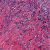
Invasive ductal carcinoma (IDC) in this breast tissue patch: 1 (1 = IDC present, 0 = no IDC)